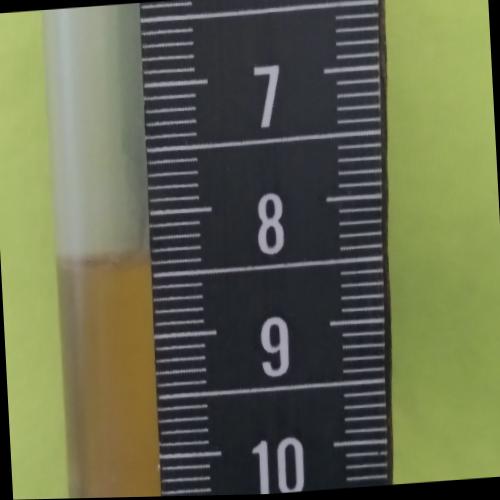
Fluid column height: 8.3 cm